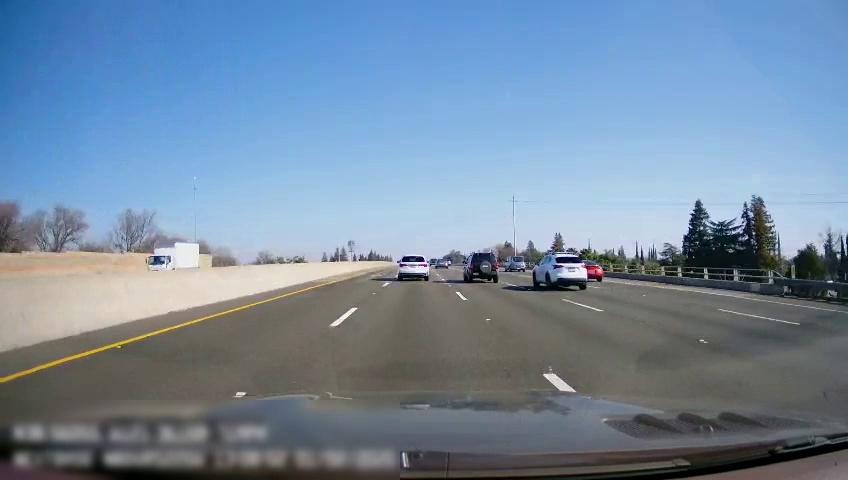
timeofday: Day
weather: Sunny
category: Drivable Space
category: Vehicles | Truck
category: Vehicles | Car
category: Vehicles | SUV
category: Vehicles | SUV
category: Vehicles | SUV
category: Vehicles | Car
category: Vehicles | Car
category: Lanes | Alternate Lane
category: Lanes | Current Lane
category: Lanes | Current Lane
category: Lanes | Alternate Lane
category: Lanes | Alternate Lane
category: Lanes | Alternate Lane